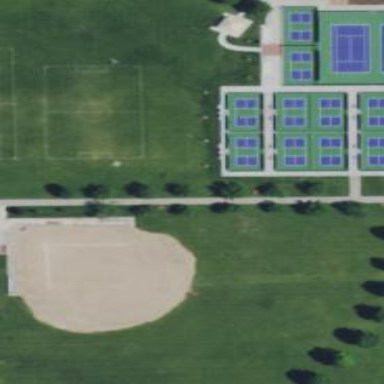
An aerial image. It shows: Baseball pitch for leisure land activities.